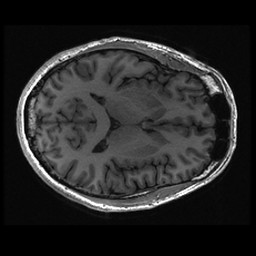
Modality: T1w
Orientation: axial
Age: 34
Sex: male